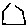
Label: hexagon